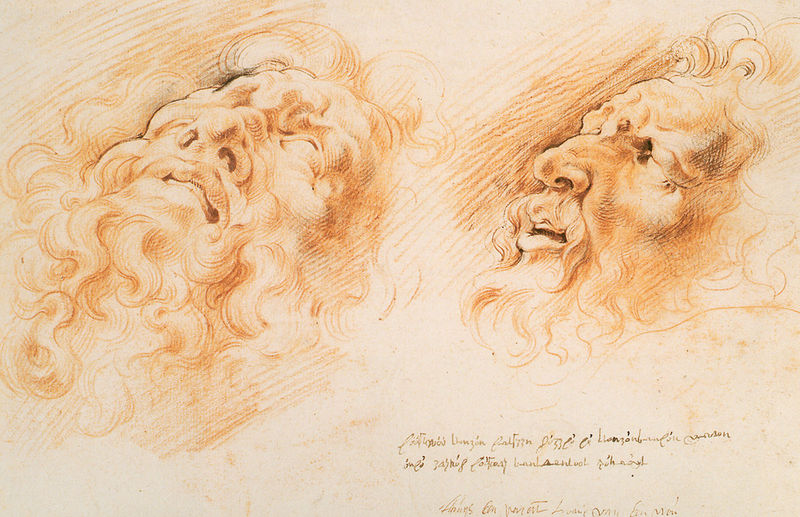
Titel: Zwei Studien für den Kopf des Laokoon - nach einer antiken Skulptur
Künstler: Willem Panneels
Institution: Kopenhagen, Statens Museum for Kunst
Schlagwörter: mann, schatten, gelb, ocker, braun, haar, mund, nase, orange, skizze, weiss, zeichnung, blick, rot, alt, bart, gesichter, augen, falten, gesicht, tod, portrait, porträt, auge, haare, locke, locken, renaissance, erdig, schrift, wangen, zwei, studie, ausdruck, detail, nah, mimik, geschlossen, linie, plastisch, schraffur, radierung, text, strich, entwurf, nasenlöcher, verzweiflung, zähne, leiden, schmerz, rötlich, nahansicht, dürer, rötel, doppel, michelangelo, da vinci, leonardo da vinci, strichzeichnung, zurück, wallend, laokoon, spiegelschrift, gequält, formstrich